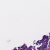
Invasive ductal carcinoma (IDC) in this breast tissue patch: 0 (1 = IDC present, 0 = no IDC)